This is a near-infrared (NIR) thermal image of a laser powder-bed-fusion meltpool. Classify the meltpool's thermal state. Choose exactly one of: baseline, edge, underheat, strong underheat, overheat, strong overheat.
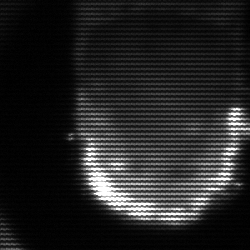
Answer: baseline